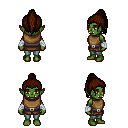
a pixel art fantasy rpg character, female body template, orc, green skin, leather chest armor, teal pants, brown long topknot hairstyle, white cloth bandages, four views (front, back, left, right), 2x2 character sprite sheet, small pixel art, hard edges, no anti-aliasing